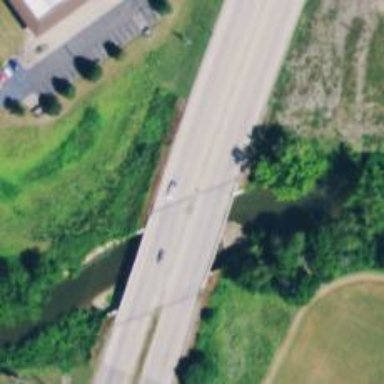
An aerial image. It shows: Trunk highway bridge.